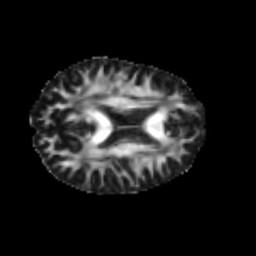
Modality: FA
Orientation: axial
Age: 23
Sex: male
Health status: healthy